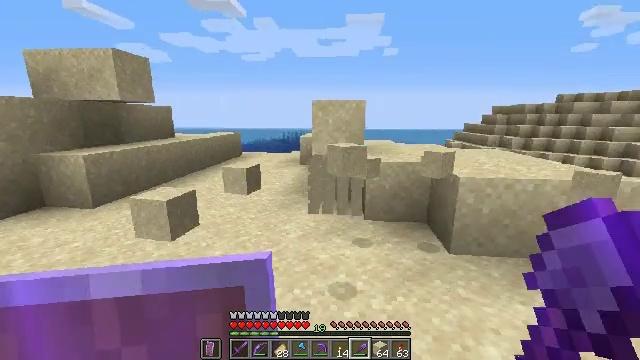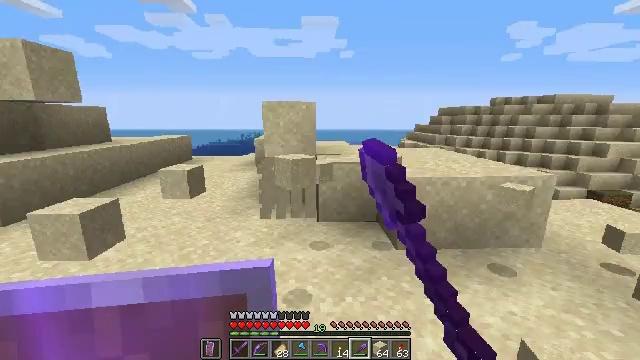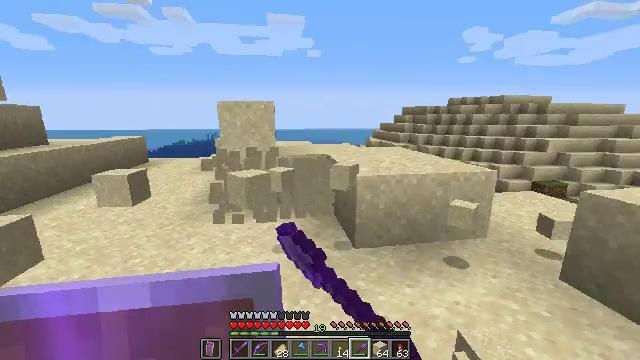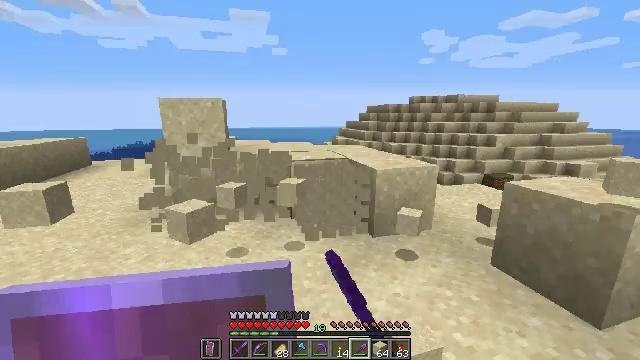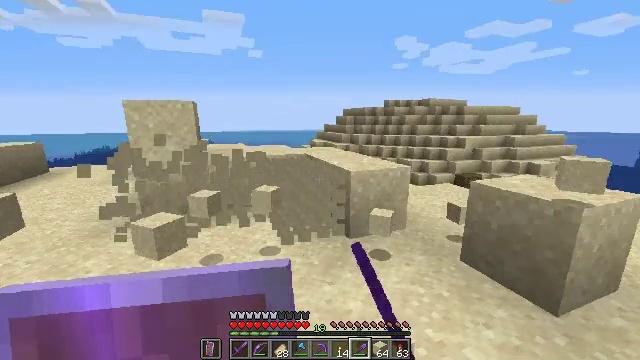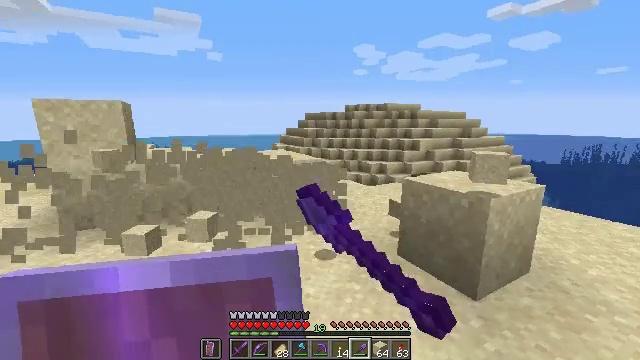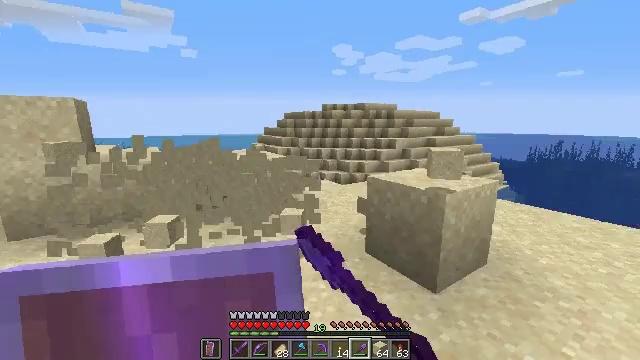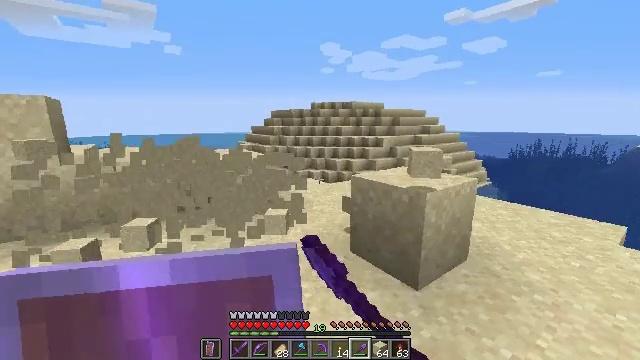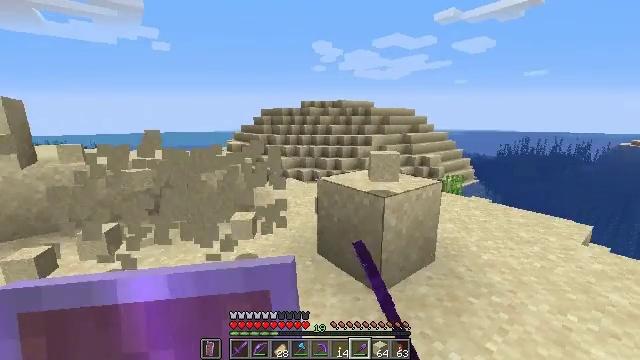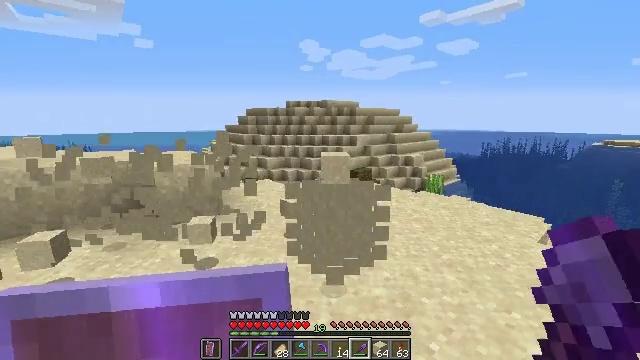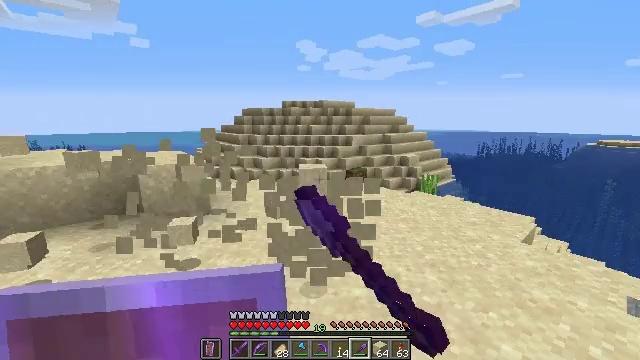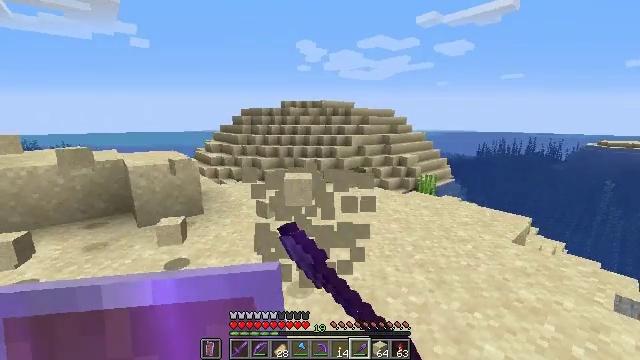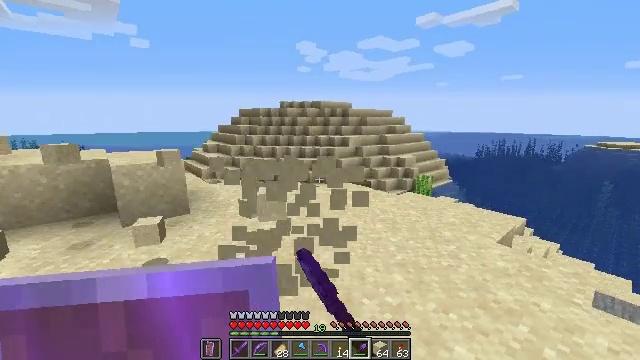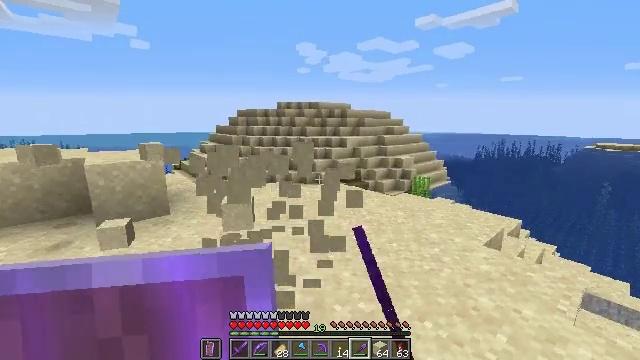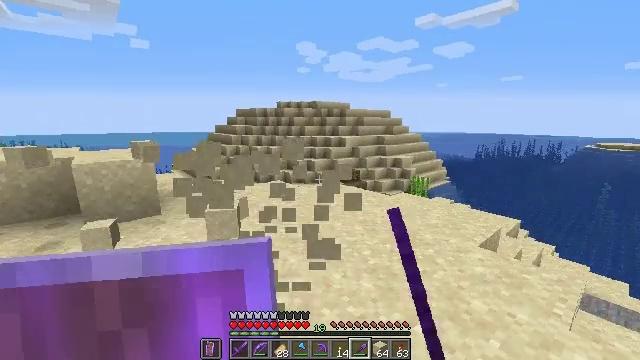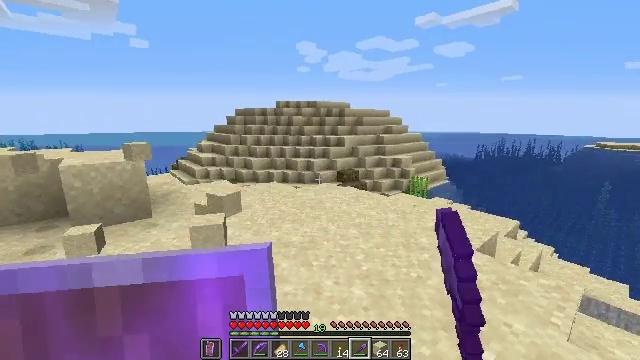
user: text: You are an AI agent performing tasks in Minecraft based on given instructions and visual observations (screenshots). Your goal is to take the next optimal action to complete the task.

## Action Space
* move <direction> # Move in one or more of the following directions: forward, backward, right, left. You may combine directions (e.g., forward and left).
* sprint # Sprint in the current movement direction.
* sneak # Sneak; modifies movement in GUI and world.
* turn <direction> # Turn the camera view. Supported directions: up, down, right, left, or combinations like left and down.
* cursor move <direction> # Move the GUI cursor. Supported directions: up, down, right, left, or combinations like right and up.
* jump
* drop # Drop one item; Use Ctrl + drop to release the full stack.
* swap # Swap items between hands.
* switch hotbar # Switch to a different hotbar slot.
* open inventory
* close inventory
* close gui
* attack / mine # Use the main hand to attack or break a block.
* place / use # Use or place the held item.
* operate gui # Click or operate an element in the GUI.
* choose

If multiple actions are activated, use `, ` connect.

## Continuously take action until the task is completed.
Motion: motion action
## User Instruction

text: Collect sand to make glass.
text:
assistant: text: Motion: move right, turn right, attack / mine
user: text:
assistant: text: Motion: move right, turn right, attack / mine
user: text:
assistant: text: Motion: move right, turn right, attack / mine
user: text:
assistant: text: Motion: move right, turn right, attack / mine
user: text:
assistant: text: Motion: move right, turn right, attack / mine
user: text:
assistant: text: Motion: move right, turn right, attack / mine
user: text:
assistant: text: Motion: move right, turn right, attack / mine
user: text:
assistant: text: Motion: move right, turn right, attack / mine
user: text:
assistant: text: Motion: move right, turn right, attack / mine
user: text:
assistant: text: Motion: move right, attack / mine
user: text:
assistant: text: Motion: move right, attack / mine
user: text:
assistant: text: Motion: move forward and move right, attack / mine
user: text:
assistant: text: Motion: move forward and move right, attack / mine
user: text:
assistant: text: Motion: move forward and move right, attack / mine
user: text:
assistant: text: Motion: move forward, attack / mine
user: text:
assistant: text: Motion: move forward, turn left and up, attack / mine
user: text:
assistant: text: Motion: move forward, turn left and up, attack / mine
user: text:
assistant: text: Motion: move forward and move left, turn left and up, attack / mine
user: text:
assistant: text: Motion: move forward and move left, turn left, attack / mine
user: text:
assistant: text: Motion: move forward and move left, turn left, attack / mine
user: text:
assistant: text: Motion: move forward and move left, turn left
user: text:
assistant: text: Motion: move forward and move left, turn left
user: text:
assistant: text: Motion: move forward and move left, turn left
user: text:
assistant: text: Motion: move forward and move left, turn left
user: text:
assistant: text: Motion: move forward
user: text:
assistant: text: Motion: move forward
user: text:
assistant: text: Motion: move forward
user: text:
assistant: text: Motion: move forward
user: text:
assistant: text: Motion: move forward, attack / mine
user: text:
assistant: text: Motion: move forward and move left, attack / mine